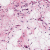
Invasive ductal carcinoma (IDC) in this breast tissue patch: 0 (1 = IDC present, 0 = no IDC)